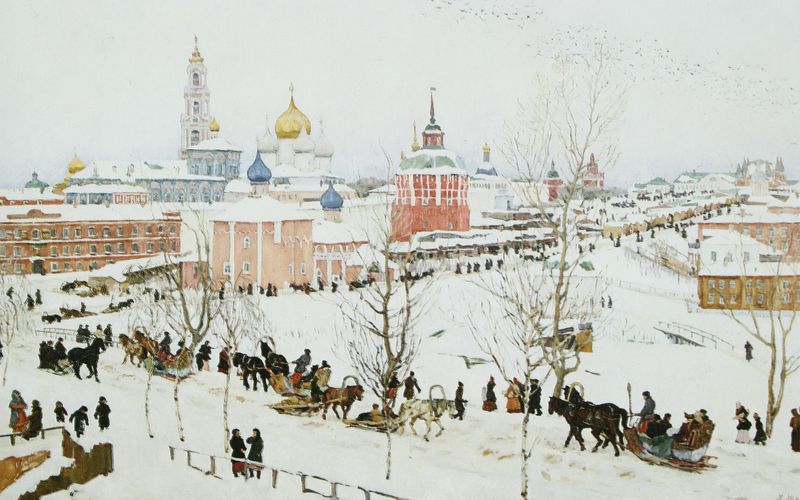
Titel: Dreifaltigkeits-Kloster im Winter (Zagorsk)
Künstler: Konstantin Fjodorowitsch Juon
Standort: St. Petersburg
Institution: Russisches Museum
Schlagwörter: weiß, aquarell, bäume, frauen, gelb, menschen, fenster, männer, straße, gebäude, rot, schnee, leute, mützen, häuser, kalt, kirche, gold, kinder, pferd, pferde, turm, russland, winter, kutsche, kuppel, türme, zwiebeltürme, kreml, moskau, schlitten, rundbau, pferdeschlitten, schlittenfahrt, gländer, goldkuppel